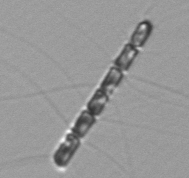
Label: Chaetoceros